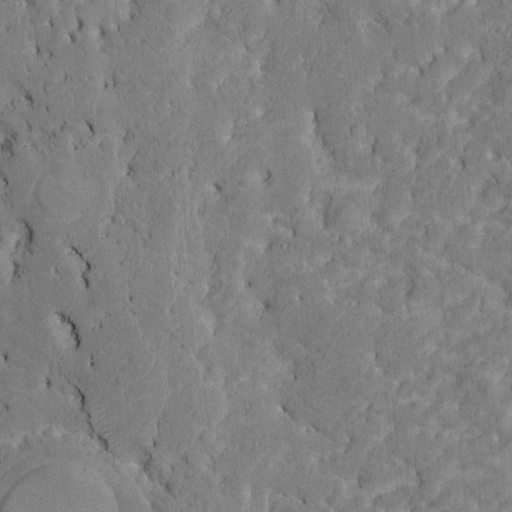
Classes present: Background